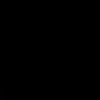
Label: space